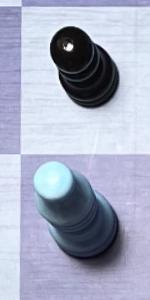
Label: Bishop_White